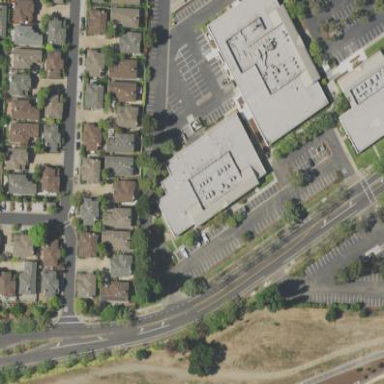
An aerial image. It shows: Commercial building.